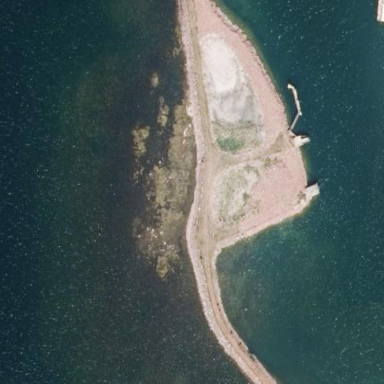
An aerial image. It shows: Breakwater structure.